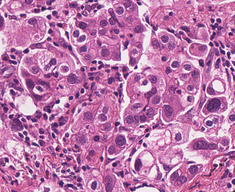
Tumor epithelial tissue: yes
Tumor-associated stroma tissue: yes
Normal tissue: no